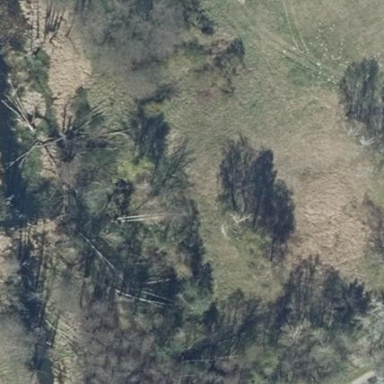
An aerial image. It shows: Mixed forest with various types of leaves.